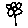
Label: flower